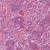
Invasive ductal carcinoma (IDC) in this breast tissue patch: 1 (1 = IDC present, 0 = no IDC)